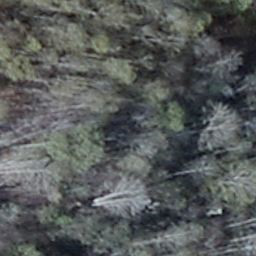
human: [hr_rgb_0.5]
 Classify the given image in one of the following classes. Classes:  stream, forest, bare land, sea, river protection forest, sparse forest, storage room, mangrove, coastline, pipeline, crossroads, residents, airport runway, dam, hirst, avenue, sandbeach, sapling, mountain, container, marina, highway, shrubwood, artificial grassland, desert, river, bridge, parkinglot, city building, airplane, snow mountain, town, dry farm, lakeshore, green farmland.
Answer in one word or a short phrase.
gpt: shrubwood